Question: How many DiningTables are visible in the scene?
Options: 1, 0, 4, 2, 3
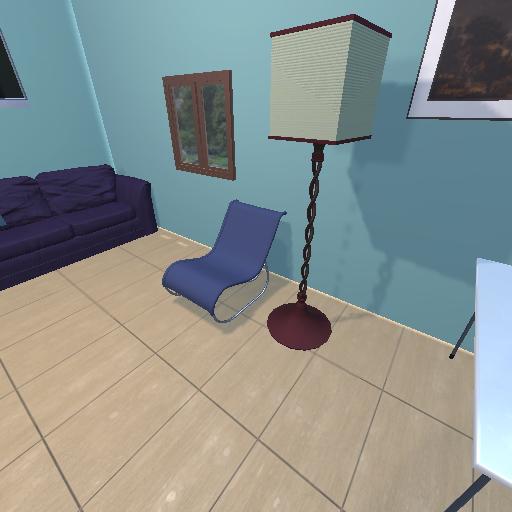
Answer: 1